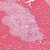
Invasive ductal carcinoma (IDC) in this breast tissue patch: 0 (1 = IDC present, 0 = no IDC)